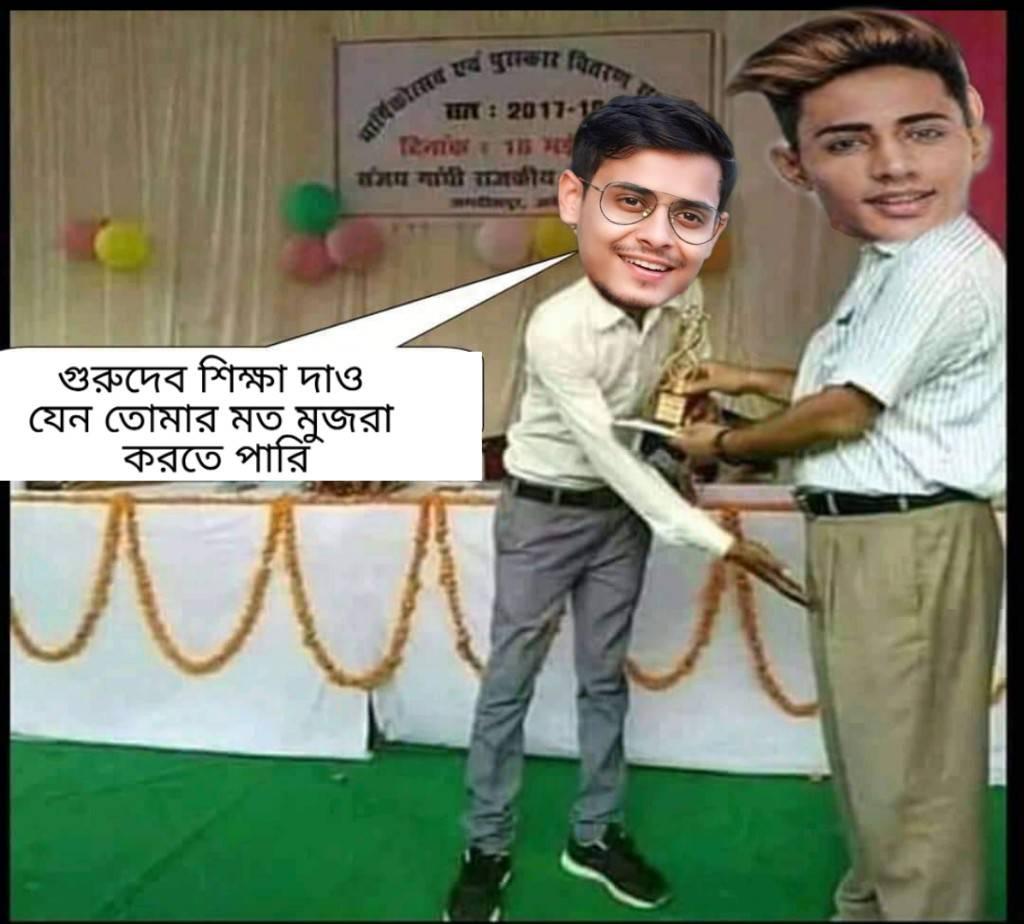
Caption: গুরুদের শিক্ষা দাও যেন তোমার মত মুজরা করতে পারি
Label: hate